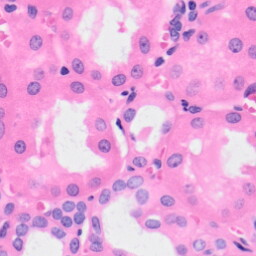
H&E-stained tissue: Kidney